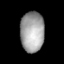
Tissue: lung
Cell type: Endothelial cells
Senescence score: 0.6024
Nuclear area (px): 941
Mean DAPI intensity: 161.704